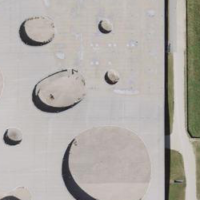
EUNIS habitat code: 54
Species observed at this site:
Cornus sanguinea